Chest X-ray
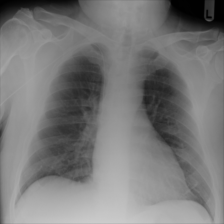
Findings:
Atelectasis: negative
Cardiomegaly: negative
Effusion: negative
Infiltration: negative
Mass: negative
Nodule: negative
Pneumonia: negative
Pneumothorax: negative
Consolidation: negative
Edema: negative
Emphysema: negative
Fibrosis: negative
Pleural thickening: negative
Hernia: negative